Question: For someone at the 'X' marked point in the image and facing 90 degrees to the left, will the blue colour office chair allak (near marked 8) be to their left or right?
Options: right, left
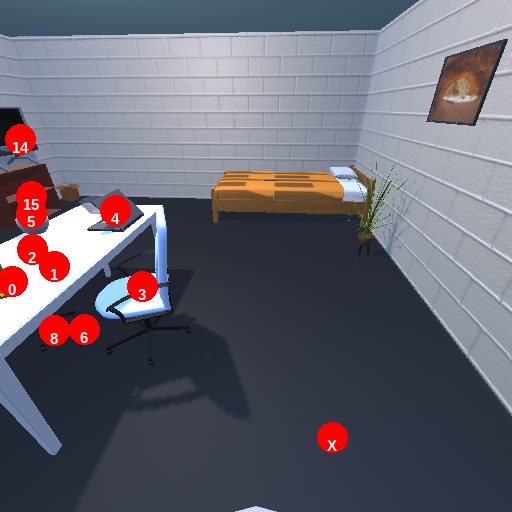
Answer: right